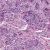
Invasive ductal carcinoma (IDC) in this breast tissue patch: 1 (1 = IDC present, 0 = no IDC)